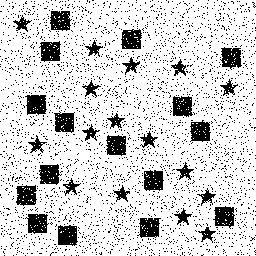
Squares: 16
Triangles: 0
Stars: 16
Total shapes: 32